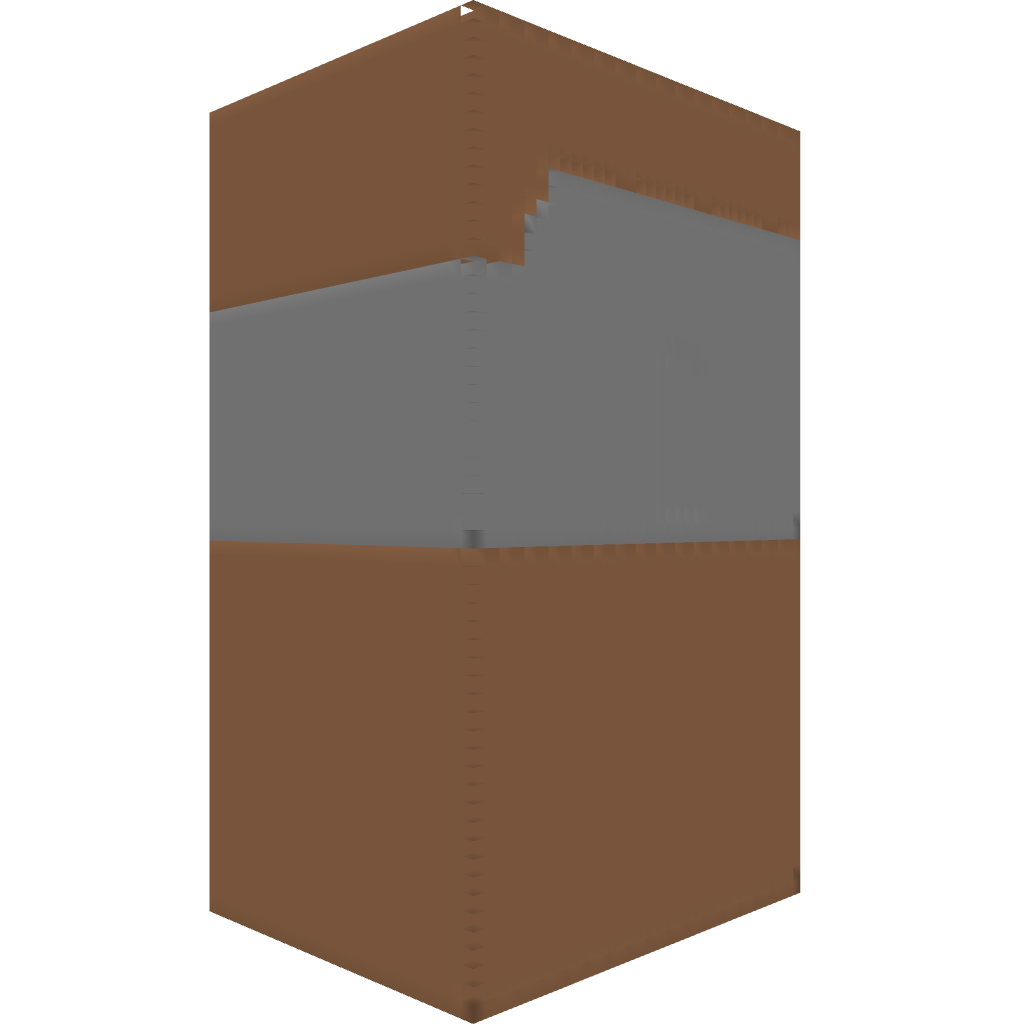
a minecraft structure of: Underground Mirror Dome